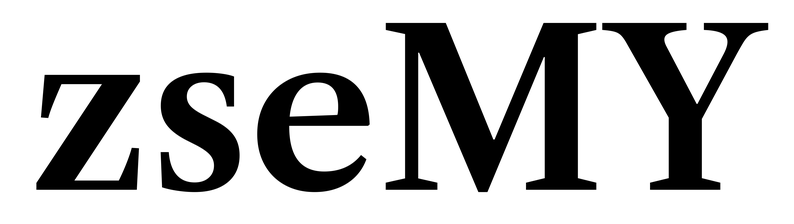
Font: LibreCaslonText_SemiBold